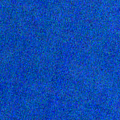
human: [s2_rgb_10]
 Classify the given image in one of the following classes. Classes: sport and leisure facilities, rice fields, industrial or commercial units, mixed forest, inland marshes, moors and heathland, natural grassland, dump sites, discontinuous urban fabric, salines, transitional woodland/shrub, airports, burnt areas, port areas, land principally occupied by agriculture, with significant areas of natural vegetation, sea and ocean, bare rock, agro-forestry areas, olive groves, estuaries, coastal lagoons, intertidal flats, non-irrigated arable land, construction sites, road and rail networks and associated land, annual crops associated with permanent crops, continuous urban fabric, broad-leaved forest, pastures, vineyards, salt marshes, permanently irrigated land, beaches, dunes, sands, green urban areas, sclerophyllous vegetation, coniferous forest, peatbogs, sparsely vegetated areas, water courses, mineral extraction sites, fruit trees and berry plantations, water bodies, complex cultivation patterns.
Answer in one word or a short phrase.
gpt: sea and ocean